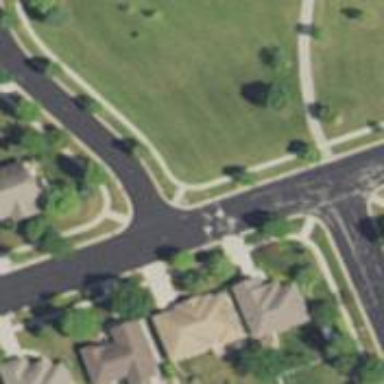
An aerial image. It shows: Asphalt footway with crossing.